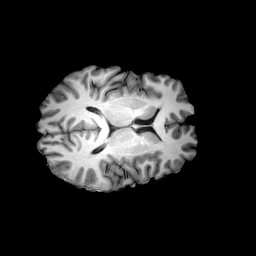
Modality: T1w
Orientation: axial
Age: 32
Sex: male
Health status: ill